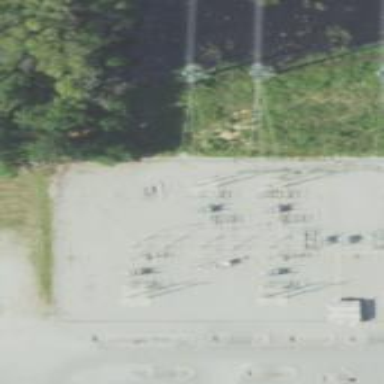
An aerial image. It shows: Switch used for power control.